Question: Hello again I am having a devil of a time with this code that I'm writing. I got everything else fixed that I was having issues with before but now when I run the code i get a indentation error. Attached is my code and a image of the error that keeps popping up any help to figure out this problem would be greatly appreciated.
'''
import csv, datetime
franchiseList = {}
with open('Franchise_Name_Scrub_List.csv', 'r') as ff:
fcf = csv.DictReader(ff)
for frow in fcf:
franchiseList[frow['Misc Franchise Name']] = frow
newrow={'Last Sale Date': '', 'Last Sale Amount': '', 'First Name': '', 'Last Name': '', 'Email Address': '', 'Franchise': '', 'State': '', 'Postal/Zip Code': '', 'Last Web Order ID': '', 'Date Added': '', 'Email Source':'', 'osg_web_dir': ''}
new_field_names = newrow.keys()
with open('SOR935csv_(1).csv', 'r') as f1, open('FACTS_bronto_import_add.csv', 'wb') as f2:
cf1 = csv.DictReader(f1, fieldnames=('CustNo1', 'CustNo2', 'LastOrderDate', 'LastOrderAmount', 'FirstName', 'LastName', 'UserNo', 'EmailAddress', 'Franchise', 'PrevOrderDate', 'PrevOrderAmount', 'State', 'ZIP', 'Amt1', 'Amt2', 'Amt3', 'SalesPerson', 'WEBID'))
cf2 = csv.DictWriter(f2, new_field_names)
cf2.writeheader()
for row in cf1:
nr = newrow
nr['Last Sale Date'] = row['LastOrderDate'].strip()
nr['Last Sale Amount'] = row['LastOrderAmount'].strip()
nr['First Name'] = row['FirstName'].strip()
nr['Last Name'] = row['LastName'].strip()
nr['Email Address'] = row['EmailAddress'].strip().split(',',1)[0]
fr_name = row['Franchise'].strip()
if fr_name in franchiseList:
nr['Franchise'] = franchiseList[fr_name]['FRANCHISE Name'].strip()
nr['Franchise'] = row['Franchise'].strip()
nr['State'] = row['State'].strip()
nr['Postal/Zip Code'] = row['ZIP'].strip()
nr['Last Web Order ID'] = row['WEBID'].strip()
nr['Date Added'] = datetime.date.today().strftime('%m/%d/%Y')
nr['osg_web_dir'] = row['SalesPerson'].strip()
nr['Email Source'] = 'FACTSauto'
print nr
cf2.writerow(nr)
import csv
newrow={'Last Sale Date': '', 'Last Sale Amount': '', 'First Name': '', 'Last Name': '', 'Email Address': '', 'Franchise': '', 'State': '', 'Postal/Zip Code': '', 'Last Web Order ID': '', 'osg_web_dir': ''}
new_field_names = newrow.keys()
with open('SOR935csv_(1).csv', 'r') as f3, open('FACTS_bronto_import_update.csv', 'wb') as f4:
cf3 = csv.DictReader(f3, fieldnames=('CustNo1', 'CustNo2', 'LastOrderDate', 'LastOrderAmount', 'FirstName', 'LastName', 'UserNo', 'EmailAddress', 'Franchise', 'PrevOrderDate', 'PrevOrderAmount', 'State', 'ZIP', 'Amt1', 'Amt2', 'Amt3', 'SalesPerson', 'WEBID'))
cf4 = csv.DictWriter(f4, new_field_names)
cf4.writeheader()
for row in cf3:
nr = newrow
nr['Last Sale Date'] = row['LastOrderDate'].strip()
nr['Last Sale Amount'] = row['LastOrderAmount'].strip()
nr['First Name'] = row['FirstName'].strip()
nr['Last Name'] = row['LastName'].strip()
nr['Email Address'] = row['EmailAddress'].strip().split(',',1)[0]
nr['Franchise'] = row['Franchise'].strip()
nr['State'] = row['State'].strip()
nr['Postal/Zip Code'] = row['ZIP'].strip()
nr['Last Web Order ID'] = row['WEBID'].strip()
nr['osg_web_dir'] = row['SalesPerson'].strip()
print nr
cf4.writerow(nr)
'''

There was a indentation issue on several of the lines and thanks to some kind people on here it was a easy fix that i was jsut over complicating.
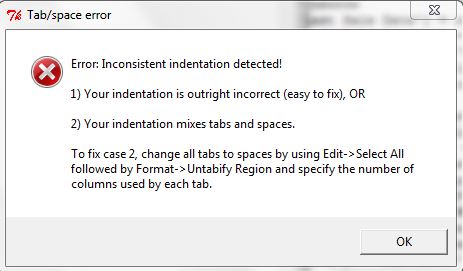
Answer: Run your script with:
'''
print -tt scriptname.py
'''
and fix all errors that reports.
Then configure your editor to use spaces for indentation.